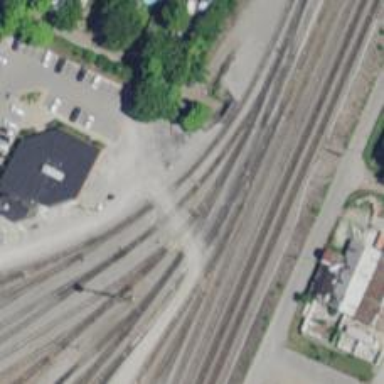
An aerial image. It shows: Railway yard used for servicing trains.